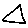
Label: triangle